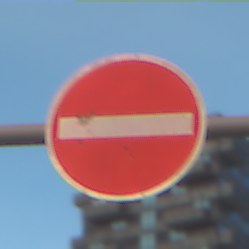
Verkehrszeichen: VerbotDerEinfahrt
Umgebung: Outdoor, Urban
Tageszeit: MorningAfternoon
Wetter: PartlyCloudy
Licht: Natural
Jahreszeit: NotSpecified
Kontrast: LowContrast